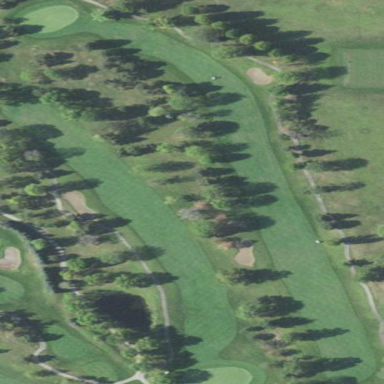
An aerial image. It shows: Golf fairway in the image.